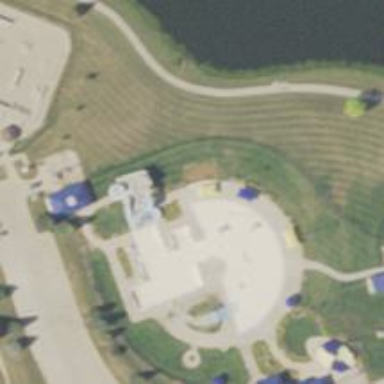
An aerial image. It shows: Water slide attraction.